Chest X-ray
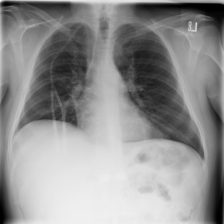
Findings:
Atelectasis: negative
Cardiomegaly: negative
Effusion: negative
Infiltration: positive
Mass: negative
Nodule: negative
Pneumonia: negative
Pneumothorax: negative
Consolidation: negative
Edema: negative
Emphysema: negative
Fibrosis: negative
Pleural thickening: negative
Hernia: negative